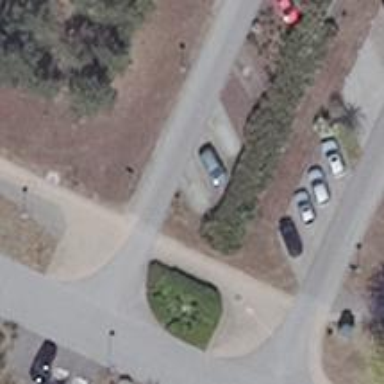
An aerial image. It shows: Sidewalk.